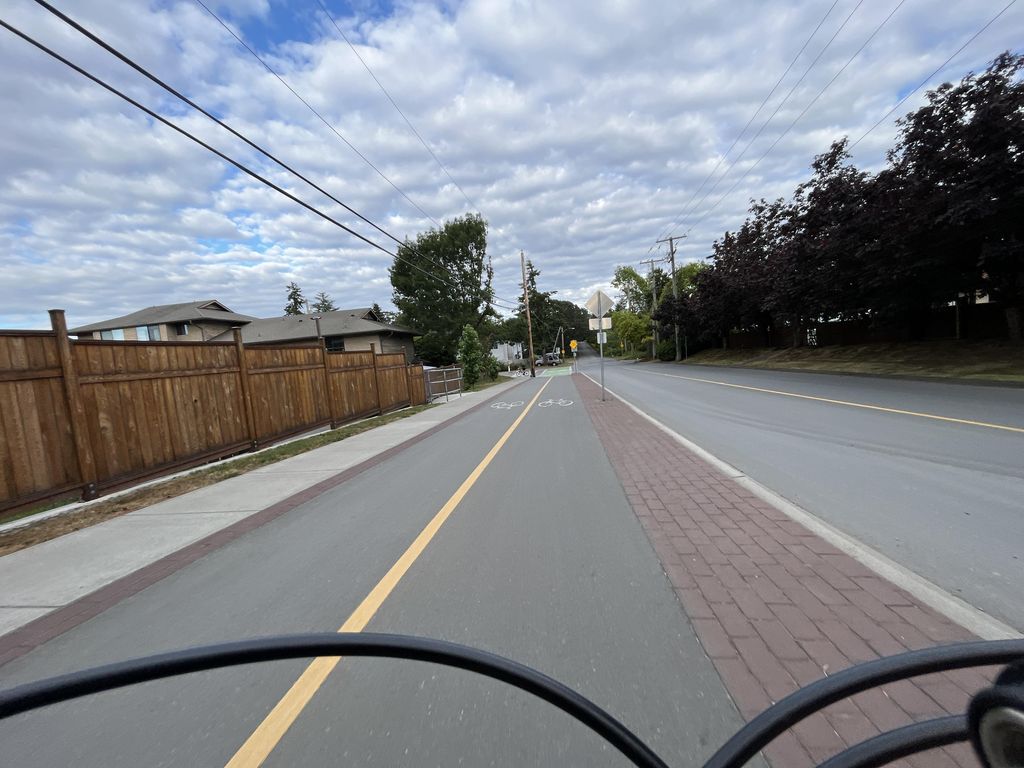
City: victoria